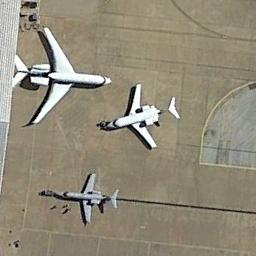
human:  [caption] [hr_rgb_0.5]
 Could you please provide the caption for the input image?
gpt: There are three types of aircraft in the image .

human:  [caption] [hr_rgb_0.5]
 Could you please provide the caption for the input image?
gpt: Three planes are parked on the open space .

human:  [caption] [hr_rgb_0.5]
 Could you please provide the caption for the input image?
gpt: A big white plane, A small white plane and a small gray plane parked in different directions on the open area .

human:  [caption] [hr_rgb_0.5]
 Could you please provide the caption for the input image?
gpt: There are many planes of different colors and sizes on a clearing .

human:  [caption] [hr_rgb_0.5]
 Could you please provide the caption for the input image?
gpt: Three planes are on the ground .